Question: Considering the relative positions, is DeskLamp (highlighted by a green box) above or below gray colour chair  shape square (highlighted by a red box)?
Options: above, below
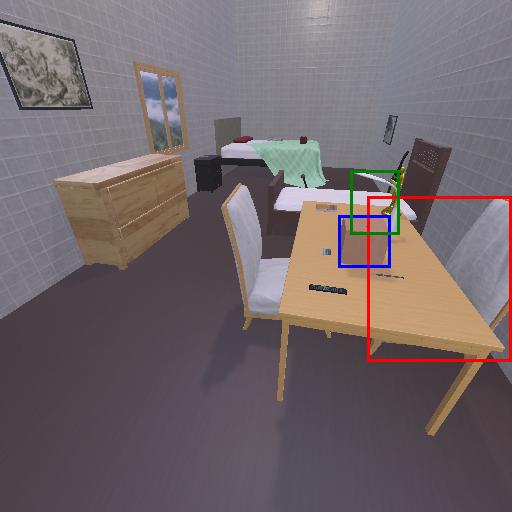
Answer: above